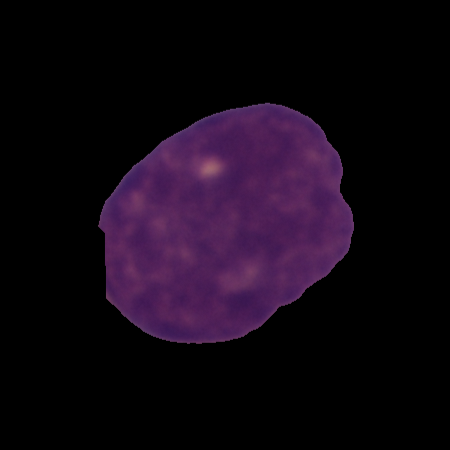
Label: cancer